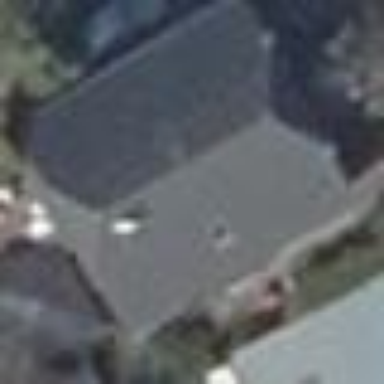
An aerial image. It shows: Detached building with half-hipped roof.